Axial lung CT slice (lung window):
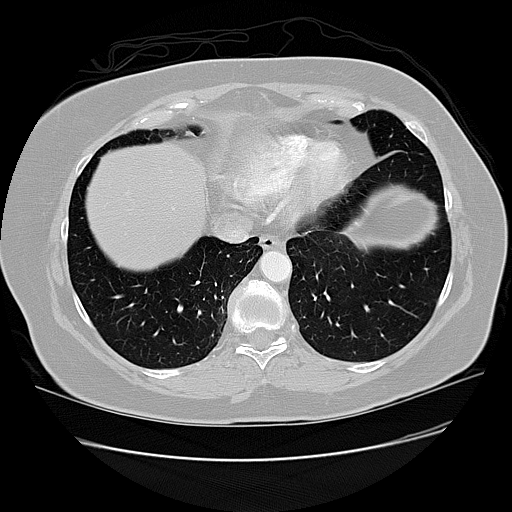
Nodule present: no